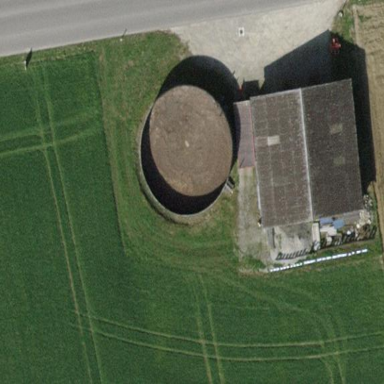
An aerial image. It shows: Farmyard area.